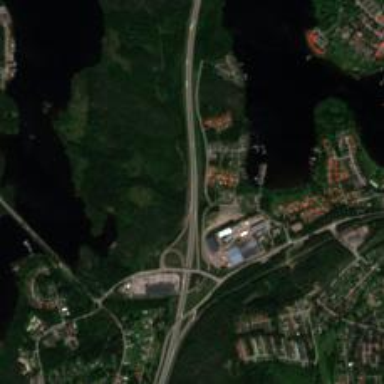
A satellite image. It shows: Motorway junction.